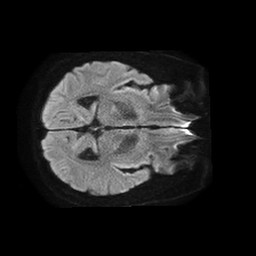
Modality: TRACE
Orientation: axial
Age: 46
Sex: female
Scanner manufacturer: philips
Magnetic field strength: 1.5 T
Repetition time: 4.6 s
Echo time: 0.08631 s